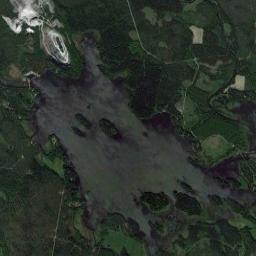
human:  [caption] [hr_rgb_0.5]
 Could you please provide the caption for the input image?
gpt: Many trees are around the lake .

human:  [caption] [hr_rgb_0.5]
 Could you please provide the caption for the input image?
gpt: An irregularly shaped pale green lake surrounded by green fields .

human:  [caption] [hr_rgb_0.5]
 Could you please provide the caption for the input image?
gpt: The lake is dark green .

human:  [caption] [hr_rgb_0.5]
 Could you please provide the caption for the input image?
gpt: The lake with a border that is not obvious lies in farmland and the water is green .

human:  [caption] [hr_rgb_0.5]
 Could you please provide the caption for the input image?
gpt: There are green meadows around the lake .